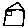
Label: house